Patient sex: M
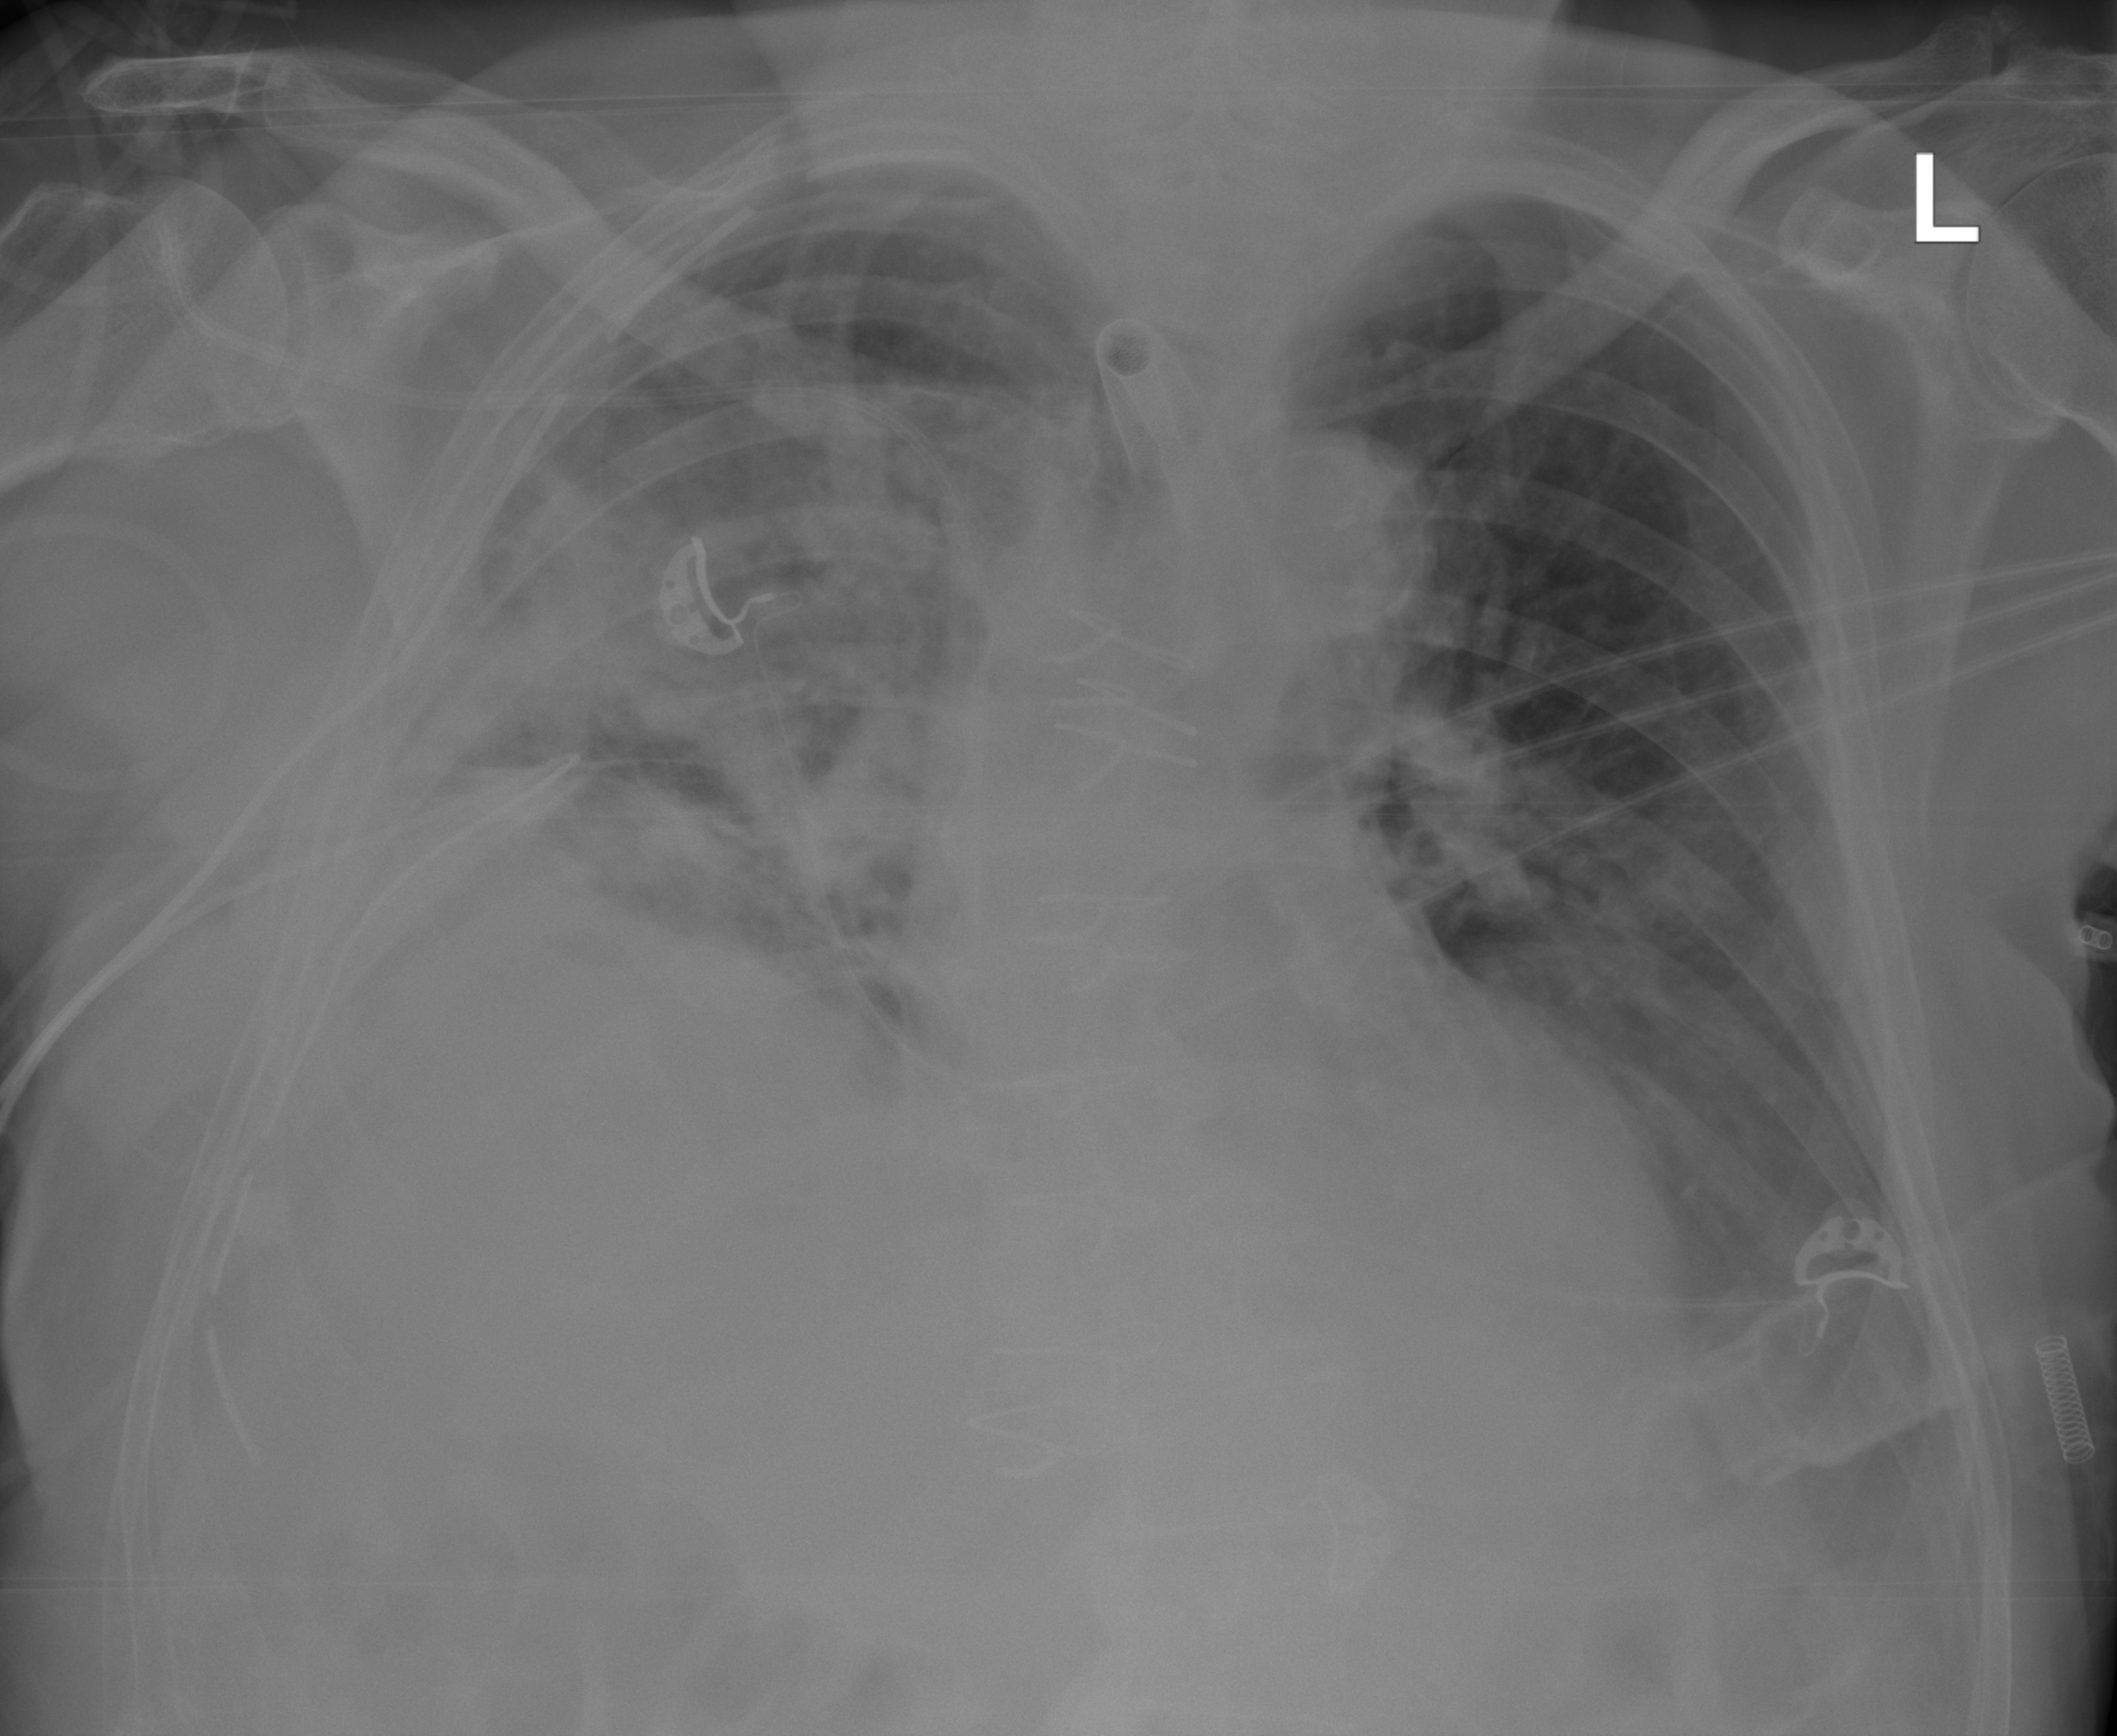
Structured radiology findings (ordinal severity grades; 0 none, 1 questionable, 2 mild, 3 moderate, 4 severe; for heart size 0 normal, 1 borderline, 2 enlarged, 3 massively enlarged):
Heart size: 2
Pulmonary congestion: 0
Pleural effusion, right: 3
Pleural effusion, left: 3
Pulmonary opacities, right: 3
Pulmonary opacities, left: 0
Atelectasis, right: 3
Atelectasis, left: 2